Question: I am trying to achieve the effect of a piece of paper coming out of a slot with a list of items on it. I came up with one approach but as I am working on it I can't keep on thinking there must be a better way.
My approach:
'''
<LinearLayout
android:layout_width="fill_parent"
android:layout_height="0dp"
android:layout_weight="1"
>
<ListView
android:layout_width="fill_parent"
android:layout_height="wrap_content"
android:id="@+id/orderDetailListView">
</ListView>
</LinearLayout>
'''
Animation code:
'''
final int newMargin = <some value>;
Animation a = new Animation() {
@Override
protected void applyTransformation(float interpolatedTime, Transformation t) {
LayoutParams params = listView.getLayoutParams();
params.leftMargin = (int)(newMargin * interpolatedTime);
yourView.setLayoutParams(params);
}
};
'''
listView.startAnimation(a);
My question:
Is there a better way? I am not asking a suggestive question I merely want to know if there is a built in function of some sort that will make a view appear gradually from a set point.

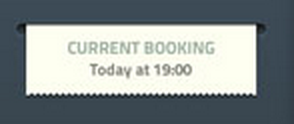
Answer: It seems like you are trying to achieve a simple translation animation. One way of approaching this situation is to use the <URL>.
A simple example could be the following
'''
ObjectAnimator.ofFloat(theViewObject, "translationY", -theViewObject.getHeight(), 0)
.setDuration(2000) // 2 seconds
.start();
'''
sometimes, calls like 'getHeight()' or 'getRight()' etc, return 0. This is because the view hasn't actually been drawn yet. To accomodate for this you can register a callback to know when the view has been drawn.
'''
// Listen for when the view has been drawn so we can get its dimensions
final ViewTreeObserver viewTreeObserver = theViewObject.getViewTreeObserver();
if (viewTreeObserver.isAlive()) {
viewTreeObserver.addOnGlobalLayoutListener(new OnGlobalLayoutListener() {
@TargetApi(Build.VERSION_CODES.JELLY_BEAN)
@SuppressWarnings("deprecation")
@Override
public void onGlobalLayout() {
ObjectAnimator.ofFloat(
theViewObject, "translationY", -theViewObject.getHeight(), 0)
.setDuration(2000) // 2 seconds
.start();
// stop listening for updates to the view so that this is only called once
if (Build.VERSION.SDK_INT >= Build.VERSION_CODES.JELLY_BEAN) {
viewTreeObserver.removeOnGlobalLayoutListener(this);
} else {
viewTreeObserver.removeGlobalOnLayoutListener(this);
}
}
});
}
'''